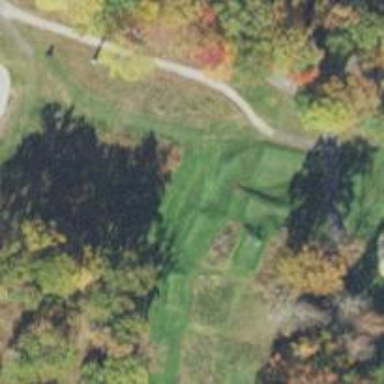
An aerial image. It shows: Golf tee.